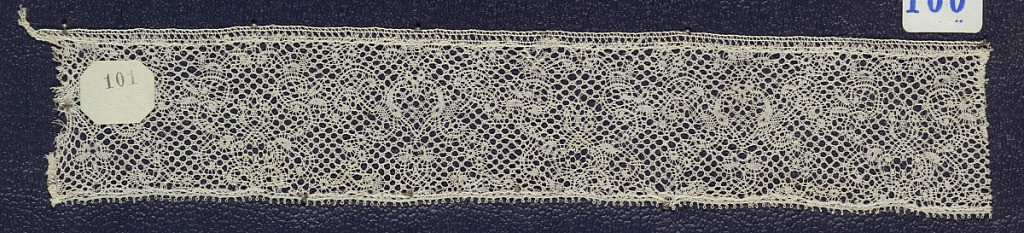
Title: Border
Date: mid-18th century
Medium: Technique: bobbin lace
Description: Bobbin lace pillow sample, floral scrolls; mid-18th century Flemish